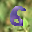
Label: 6